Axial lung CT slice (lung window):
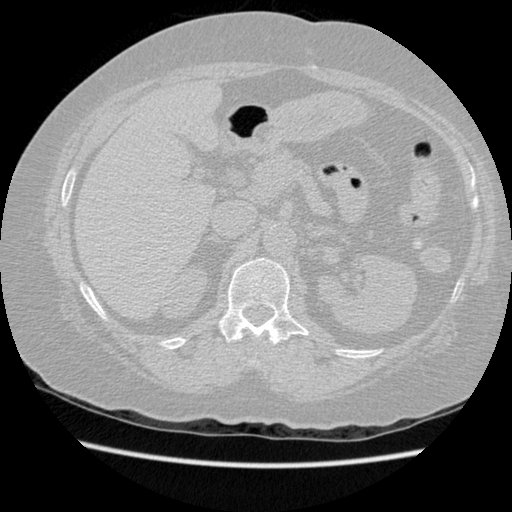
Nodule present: no